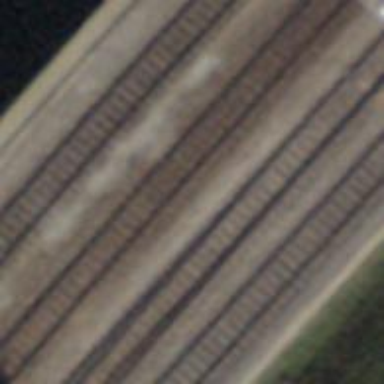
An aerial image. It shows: Railway switch.